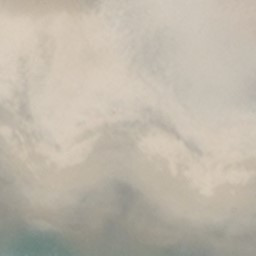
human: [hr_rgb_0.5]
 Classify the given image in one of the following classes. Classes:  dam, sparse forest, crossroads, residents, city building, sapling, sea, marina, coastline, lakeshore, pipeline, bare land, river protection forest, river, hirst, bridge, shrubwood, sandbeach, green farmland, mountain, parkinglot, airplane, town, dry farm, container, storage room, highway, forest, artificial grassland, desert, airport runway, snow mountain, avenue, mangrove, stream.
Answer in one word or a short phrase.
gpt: sandbeach